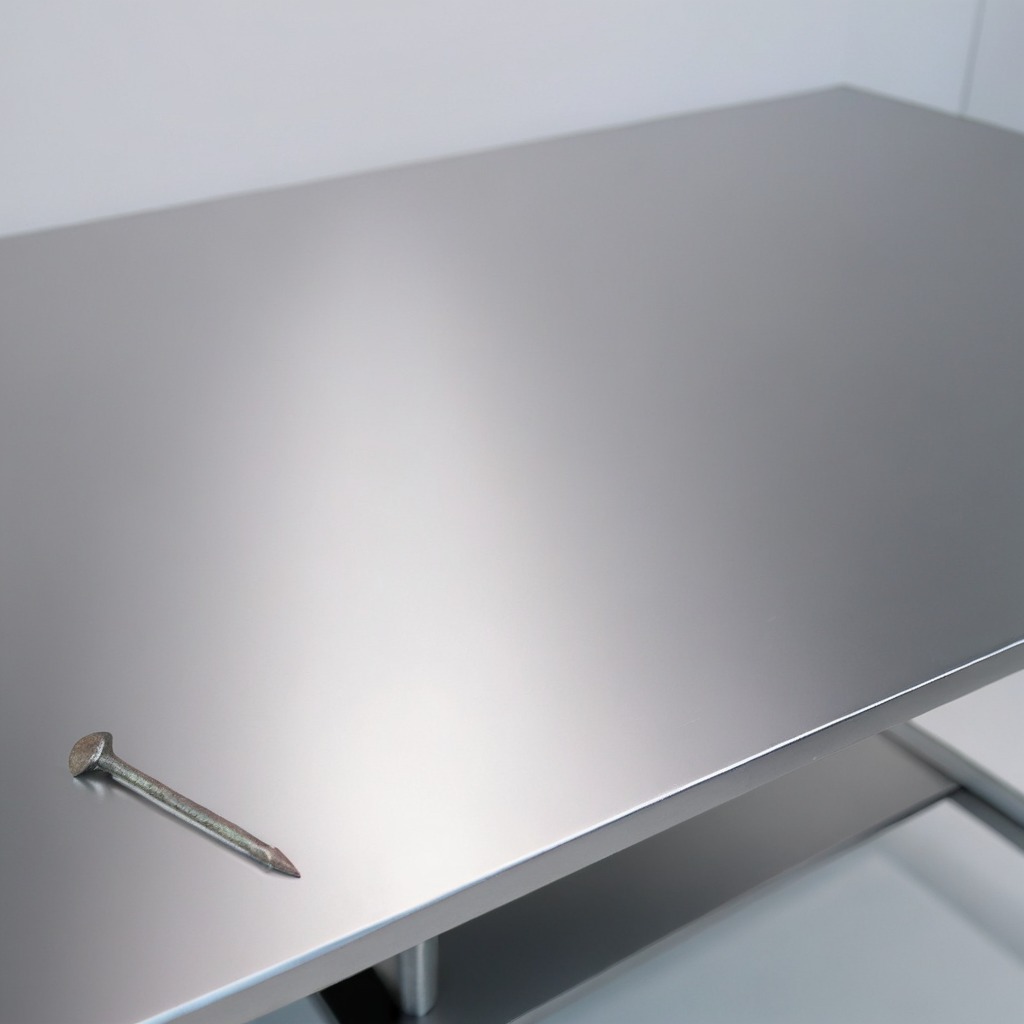
An iron nail lies on a stainless steel table in a high-end prototyping lab.